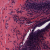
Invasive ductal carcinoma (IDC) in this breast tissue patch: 0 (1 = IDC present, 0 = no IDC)